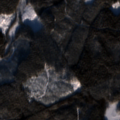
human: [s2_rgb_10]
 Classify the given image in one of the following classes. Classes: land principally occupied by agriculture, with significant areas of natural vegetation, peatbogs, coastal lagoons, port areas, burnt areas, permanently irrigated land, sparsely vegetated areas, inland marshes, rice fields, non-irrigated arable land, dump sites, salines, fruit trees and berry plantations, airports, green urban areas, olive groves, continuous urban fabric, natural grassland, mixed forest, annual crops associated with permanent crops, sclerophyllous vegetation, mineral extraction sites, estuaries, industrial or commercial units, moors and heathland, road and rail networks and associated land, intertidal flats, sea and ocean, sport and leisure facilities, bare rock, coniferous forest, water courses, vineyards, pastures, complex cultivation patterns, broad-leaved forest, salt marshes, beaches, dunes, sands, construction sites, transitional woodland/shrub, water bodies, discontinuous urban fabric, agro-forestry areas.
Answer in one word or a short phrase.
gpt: coniferous forest, transitional woodland/shrub